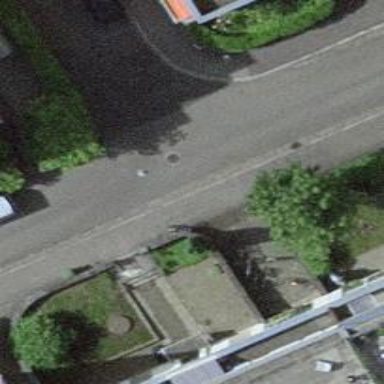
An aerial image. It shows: Kerb barrier.